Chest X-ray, PA view. Patient: 52 years old, sex M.
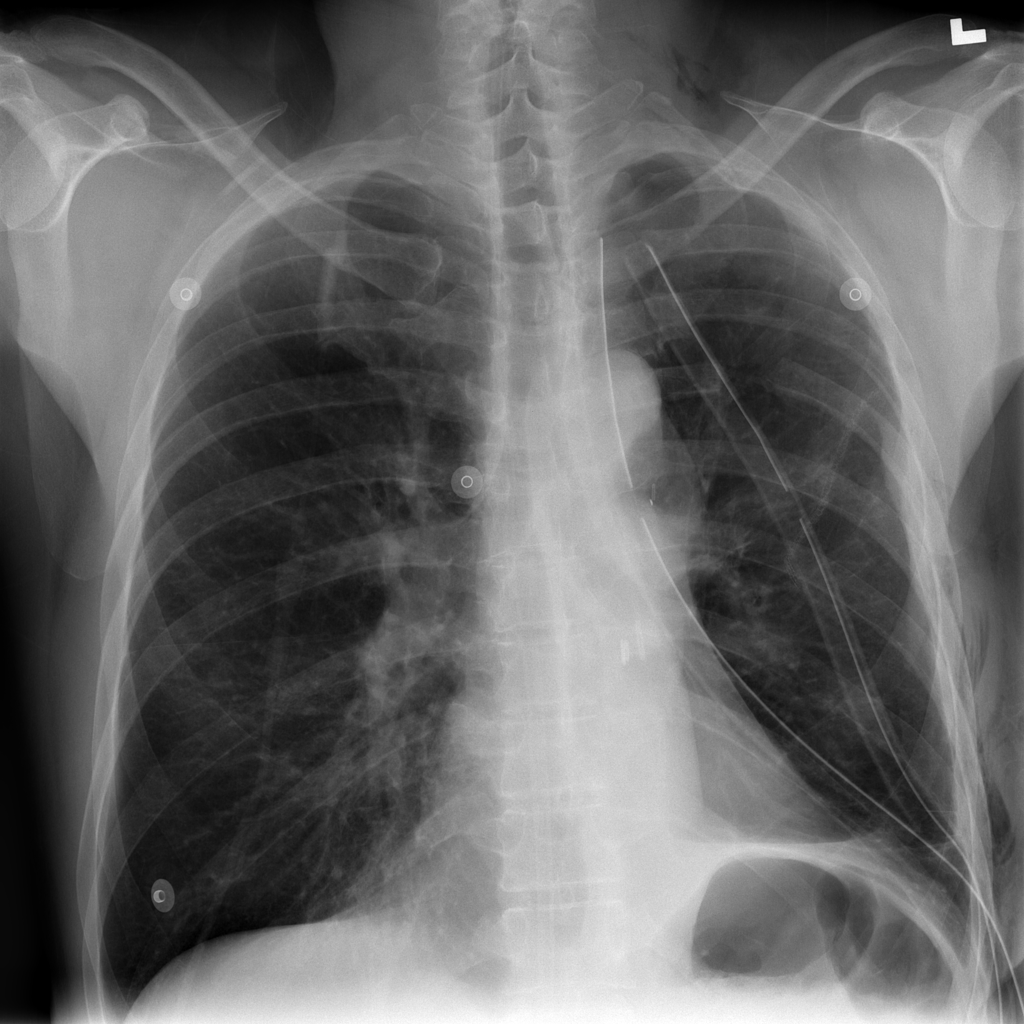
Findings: Emphysema